Question: I need to put word "naive" on a plot, and save it as PNG and PDF. Sometime it's in a title, or in tick label. Whatever I've tried I always get right arrow symbol (png) or empty space (pdf) instead of the 'i' character.
I've looked into functions native2unicode and unicode2native, but they seems to be only for file input/output.
I cannot believe this task is so difficult in MATLAB.
I'm using MATLAB 2012b undier Windows 7.
---
The symbol 'i' has ascii code '0239', or hex '0xEF'. MATLAB shows it in console if it's entered with 'Alt-0239', but displays as empty square.

MATLAB returns 26 as character's code:
'''
>> int32('Naive')
ans =
78 97 26 118 101
'''
This symbol isn't present in MATLAB's <URL>.
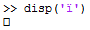
Answer: This must work:
'''
X=rand(10,1)
Y=rand(10,1)
plot(X,Y)
title('na"{i}ve','interpreter','latex');
'''
If you need you can also change font and size , etc.
By the way, take a look at
<URL>